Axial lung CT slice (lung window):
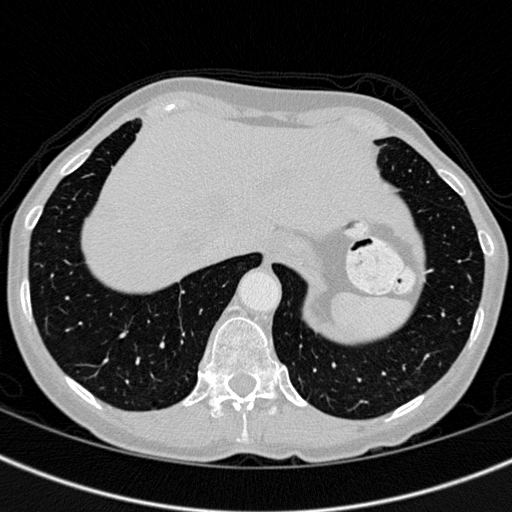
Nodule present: no